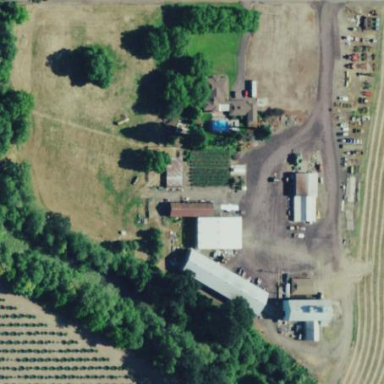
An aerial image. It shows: Farmyard area.